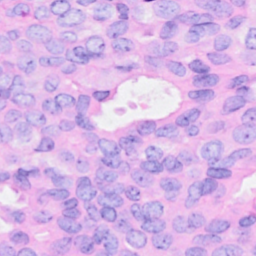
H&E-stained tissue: Breast